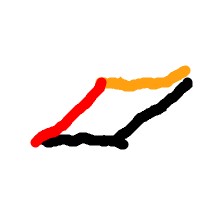
Shape: parallelogram